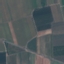
Land use / land cover class: PermanentCrop